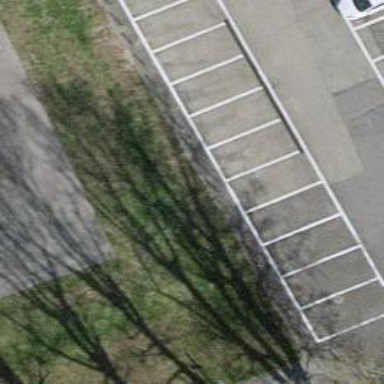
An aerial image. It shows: Bollard.